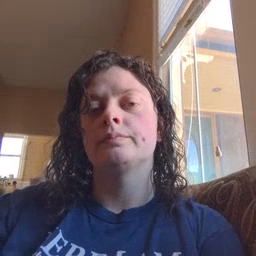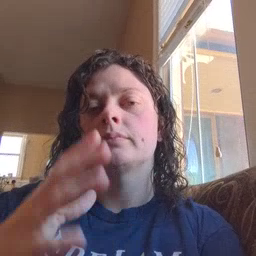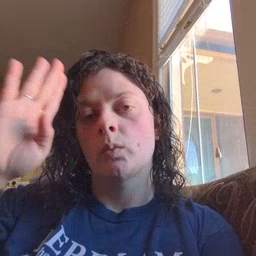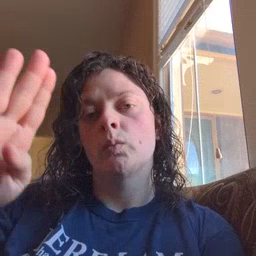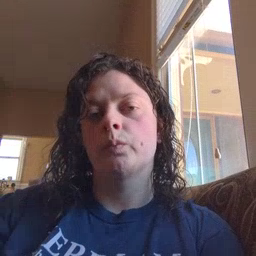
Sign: hello